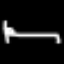
Label: bed